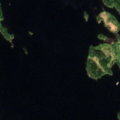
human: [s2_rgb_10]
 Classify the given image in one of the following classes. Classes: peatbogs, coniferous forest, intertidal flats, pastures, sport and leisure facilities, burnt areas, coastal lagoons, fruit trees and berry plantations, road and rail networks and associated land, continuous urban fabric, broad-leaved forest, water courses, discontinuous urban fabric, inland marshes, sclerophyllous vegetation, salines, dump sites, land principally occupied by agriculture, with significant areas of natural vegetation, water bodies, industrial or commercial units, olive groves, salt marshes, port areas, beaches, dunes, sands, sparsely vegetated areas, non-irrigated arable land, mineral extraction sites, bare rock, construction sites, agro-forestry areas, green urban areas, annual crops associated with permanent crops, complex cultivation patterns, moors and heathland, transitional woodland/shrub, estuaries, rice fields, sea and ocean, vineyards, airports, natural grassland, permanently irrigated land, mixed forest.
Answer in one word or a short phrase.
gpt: coniferous forest, water bodies